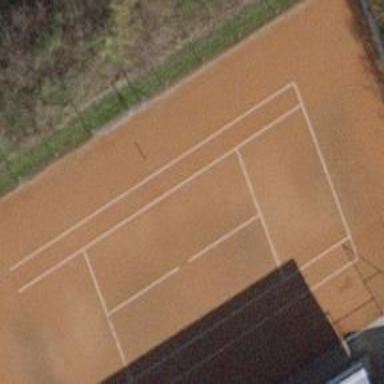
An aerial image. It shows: Tennis court on the leisure land pitch.